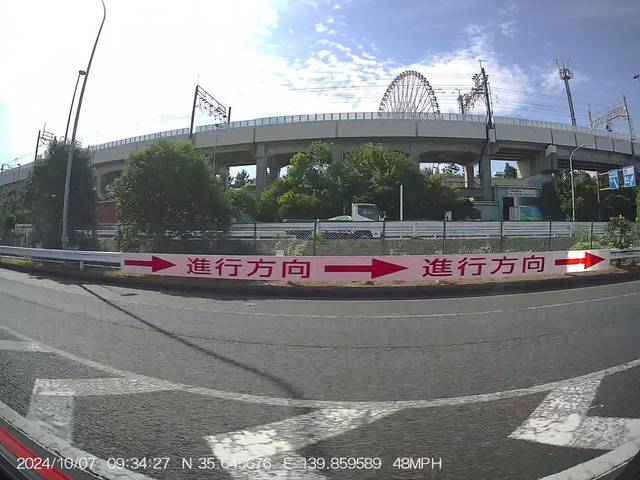
Region: Japan
Coordinates: 35.646, 139.858